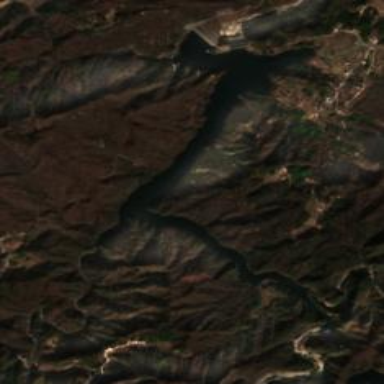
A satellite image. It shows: Reservoir of natural water.